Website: home-depot
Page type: store-pickup
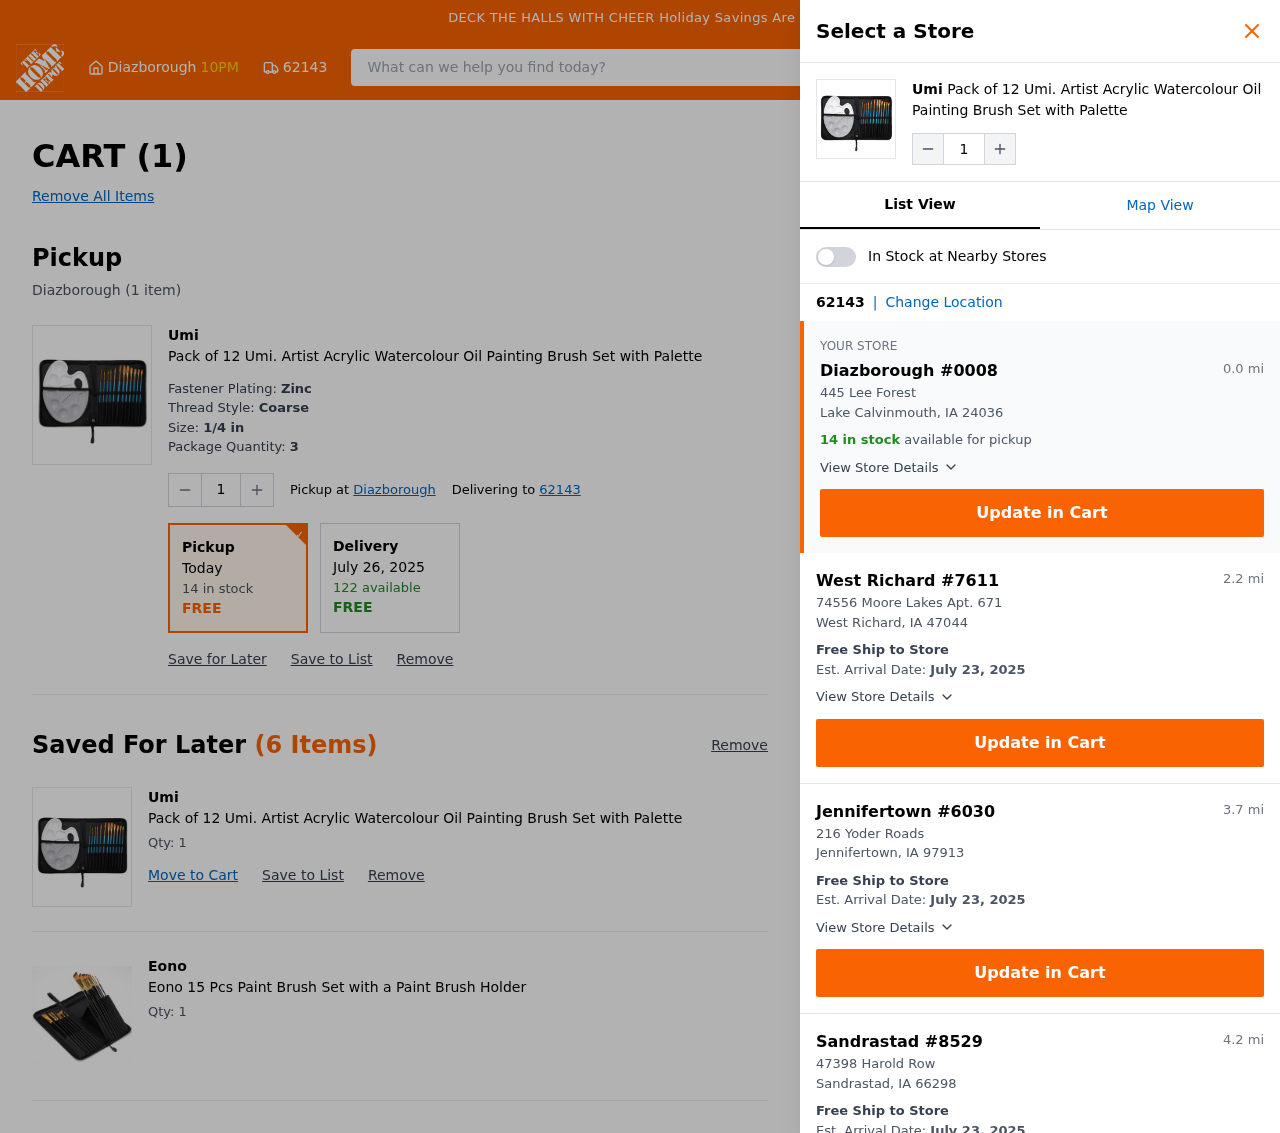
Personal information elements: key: PII_CITY
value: Diazborough
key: PII_LOCATION1_CITY_STATE_ZIP
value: Lake Calvinmouth, IA 24036
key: PII_LOCATION1_STREET
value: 445 Lee Forest
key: PII_LOCATION2_CITY
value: West Richard
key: PII_LOCATION2_CITY_STATE_ZIP
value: West Richard, IA 47044
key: PII_LOCATION2_STREET
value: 74556 Moore Lakes Apt. 671
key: PII_LOCATION3_CITY
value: Jennifertown
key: PII_LOCATION3_CITY_STATE_ZIP
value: Jennifertown, IA 97913
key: PII_LOCATION3_STREET
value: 216 Yoder Roads
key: PII_LOCATION4_CITY
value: Sandrastad
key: PII_LOCATION4_CITY_STATE_ZIP
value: Sandrastad, IA 66298
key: PII_LOCATION4_STREET
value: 47398 Harold Row
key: PII_POSTCODE
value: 62143
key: PII_POSTCODE_FULL
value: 62143
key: PII_POSTCODE_NUMERIC
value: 62143
Product elements: key: PRODUCT1_BRAND
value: Umi
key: PRODUCT1_NAME
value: Pack of 12 Umi. Artist Acrylic Watercolour Oil Painting Brush Set with Palette
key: PRODUCT2_BRAND
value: Eono
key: PRODUCT2_NAME
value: Eono 15 Pcs Paint Brush Set with a Paint Brush Holder
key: PRODUCT1_BRAND2
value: Umi
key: PRODUCT1_NAME2
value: Pack of 12 Umi. Artist Acrylic Watercolour Oil Painting Brush Set with Palette
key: PRODUCT1_BRAND3
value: Umi
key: PRODUCT1_NAME3
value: Pack of 12 Umi. Artist Acrylic Watercolour Oil Painting Brush Set with Palette
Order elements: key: ORDER_NUM_ITEMS
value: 1
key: ORDER_NUM_ITEMS2
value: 1
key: ORDER_ITEM_QTY
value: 1
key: ORDER_DATE
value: Today
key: ORDER_DELIVERY_DATE
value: July 26, 2025
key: ORDER_SHIPPING_DATE
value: July 23, 2025
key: ORDER_SHIPPING_DATE2
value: July 23, 2025
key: ORDER_SHIPPING_DATE3
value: July 23, 2025
Search elements: key: HEADER_SEARCH
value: What can we help you find today?
Other elements: key: SAVED_ITEM1_QTY
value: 1
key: SAVED_ITEM2_QTY
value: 1